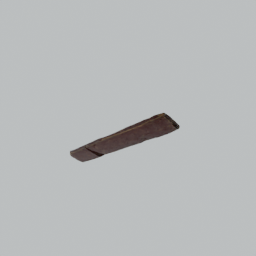
Label: architecture